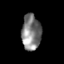
Tissue: skin
Cell type: Epithelial cells
Senescence score: 0.1935
Nuclear area (px): 677
Mean DAPI intensity: 127.578